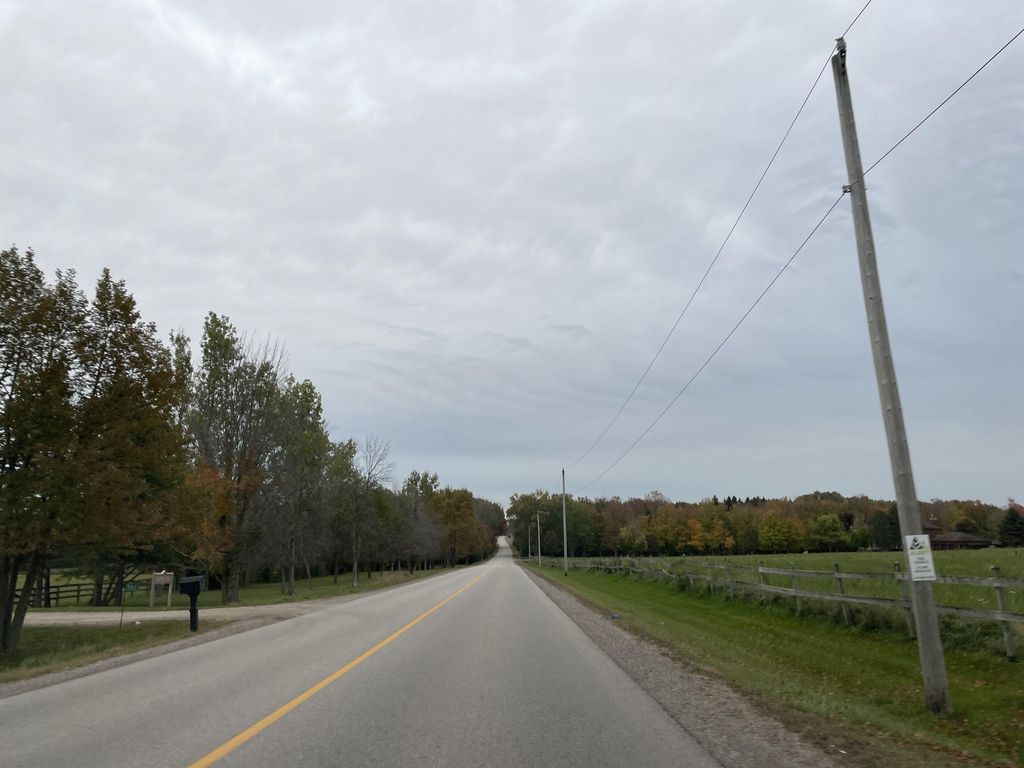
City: kitchener-waterloo